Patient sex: F
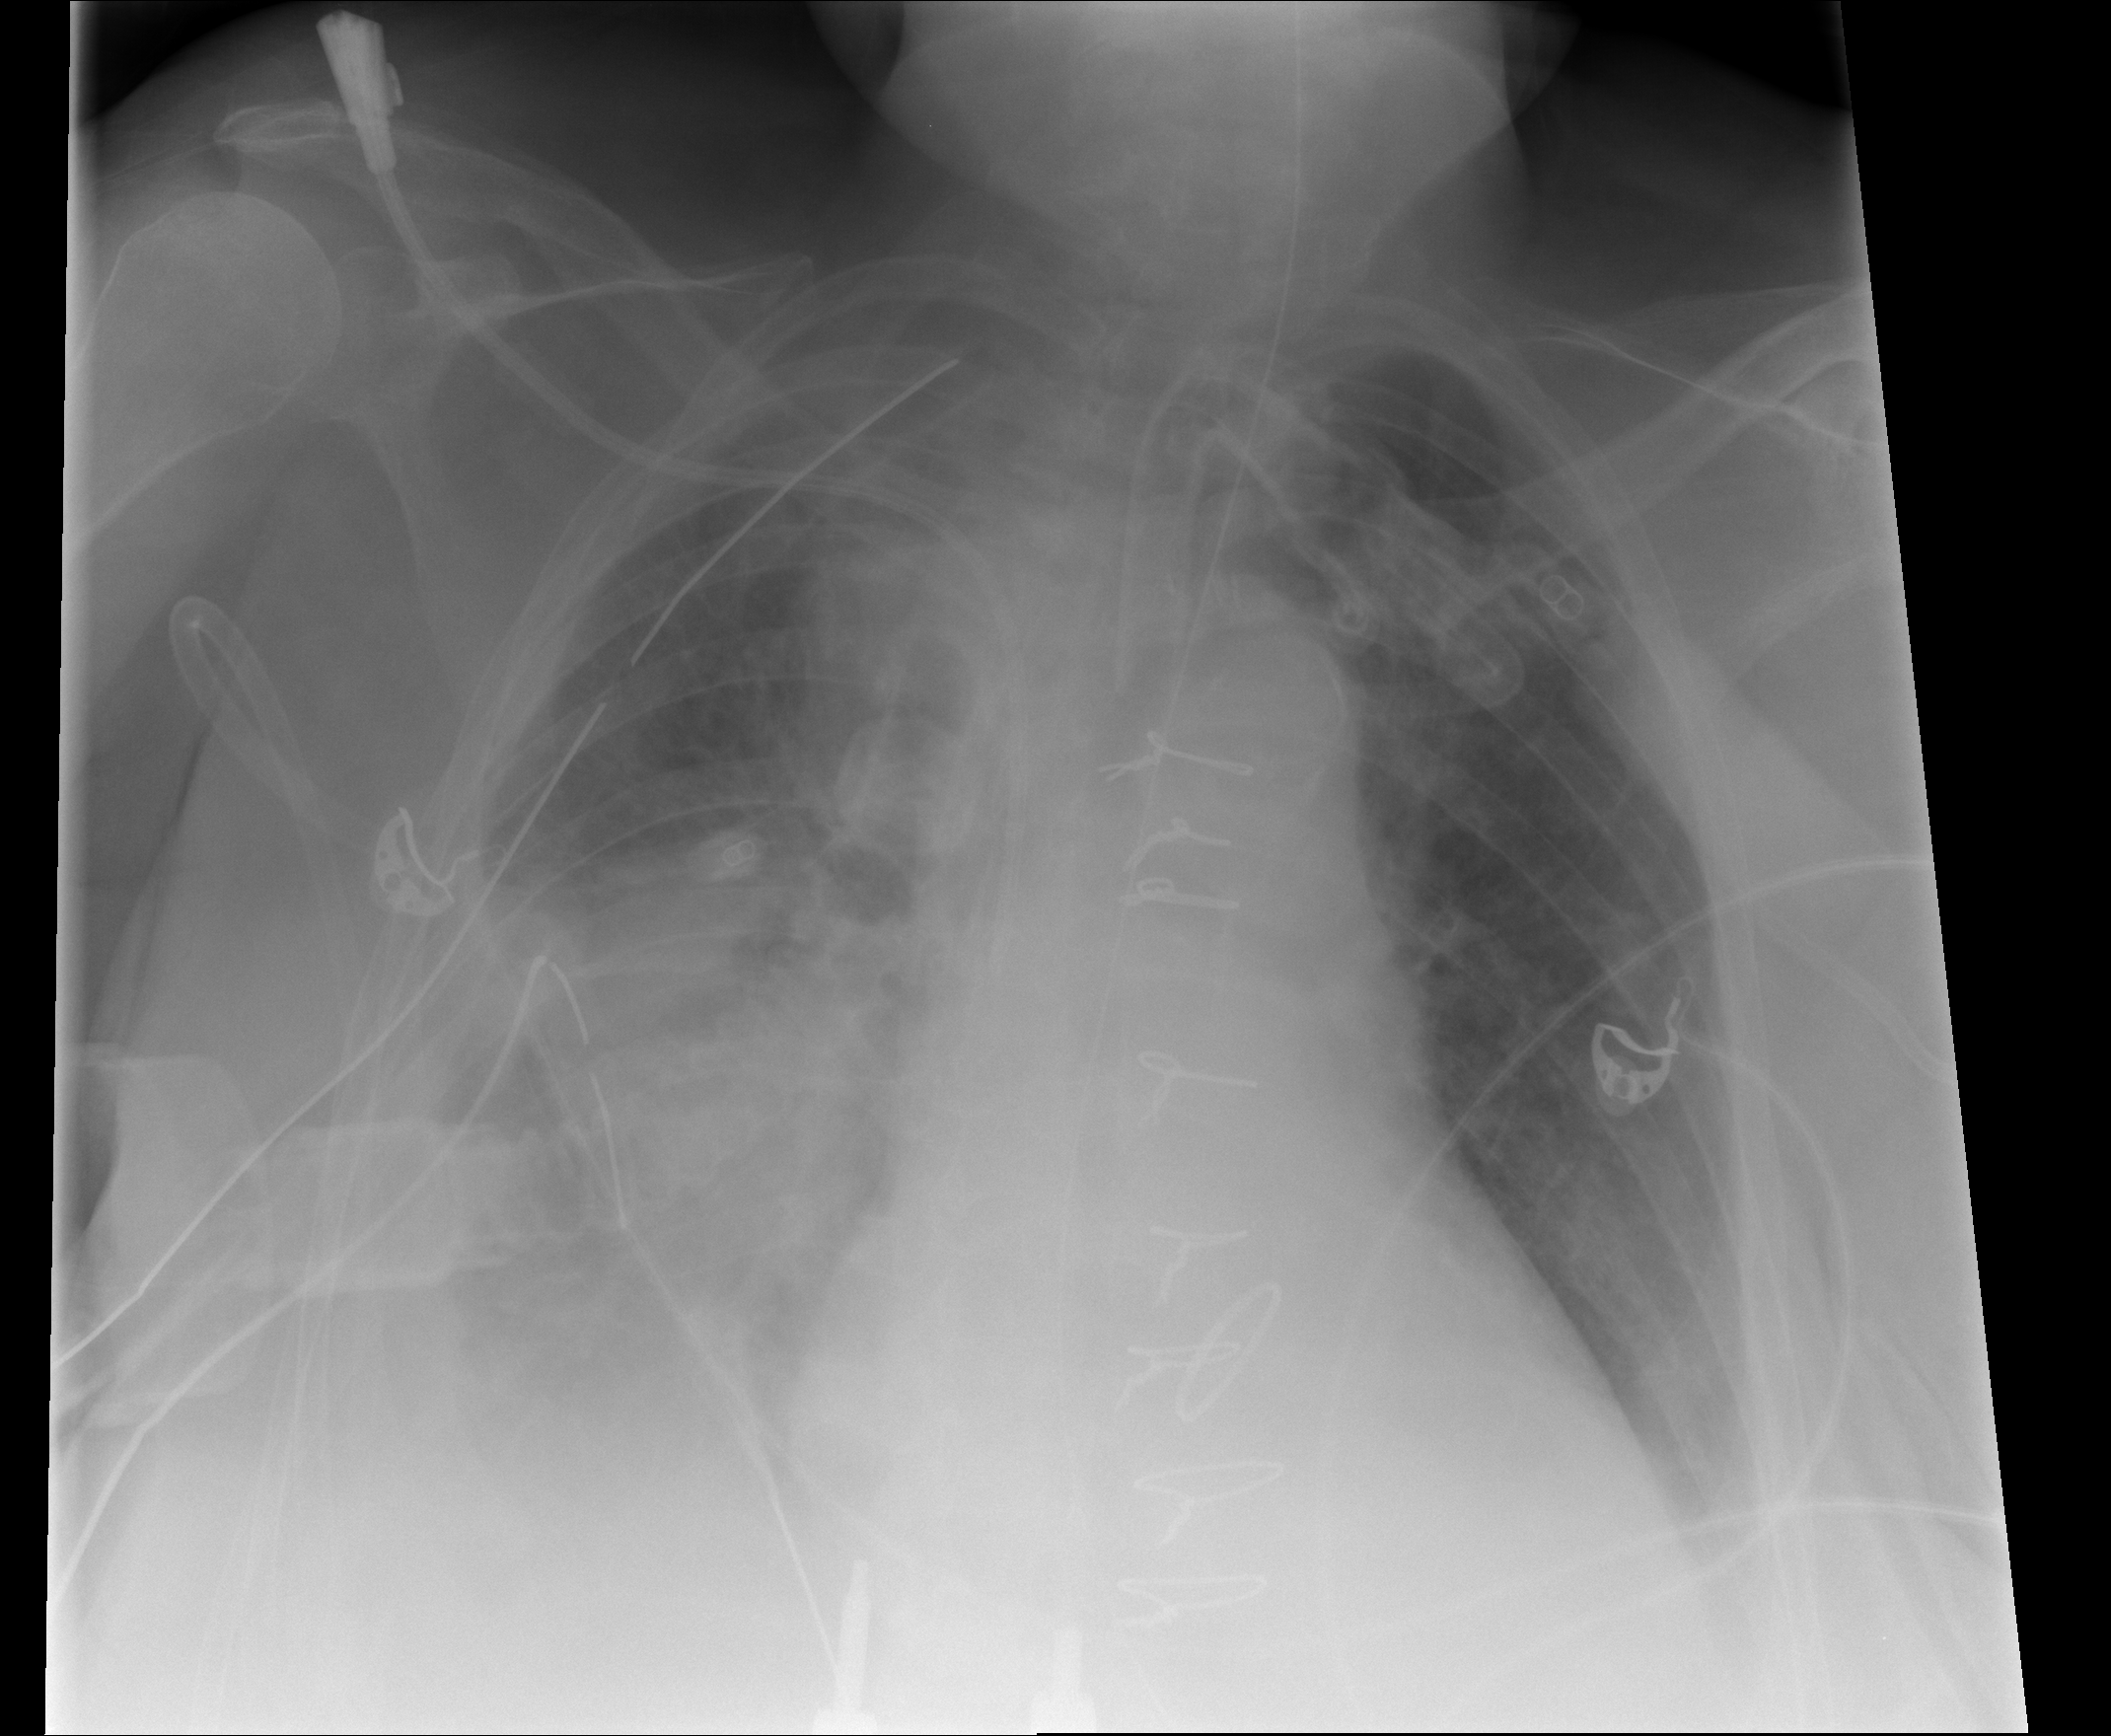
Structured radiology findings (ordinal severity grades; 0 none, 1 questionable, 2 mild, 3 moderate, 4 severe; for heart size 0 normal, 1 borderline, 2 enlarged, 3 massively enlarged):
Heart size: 1
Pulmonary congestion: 2
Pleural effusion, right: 3
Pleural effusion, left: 2
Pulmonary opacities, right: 2
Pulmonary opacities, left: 0
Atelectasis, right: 3
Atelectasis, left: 2